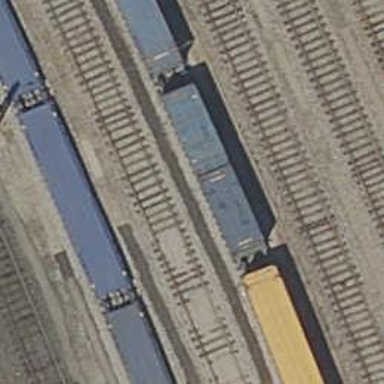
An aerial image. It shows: Railway yard with electrified contact lines.